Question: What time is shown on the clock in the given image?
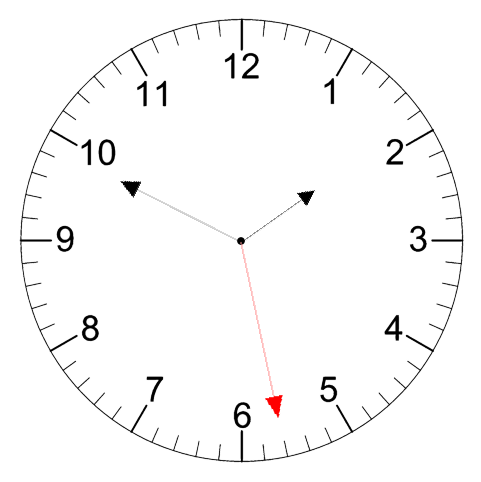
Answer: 01:49:28